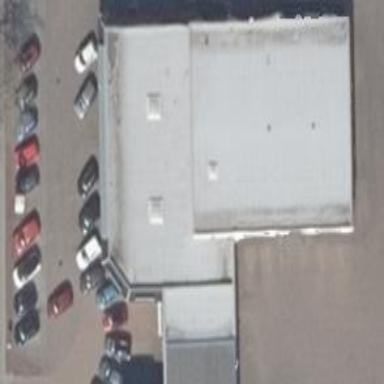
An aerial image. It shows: Car shop.